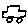
Label: car